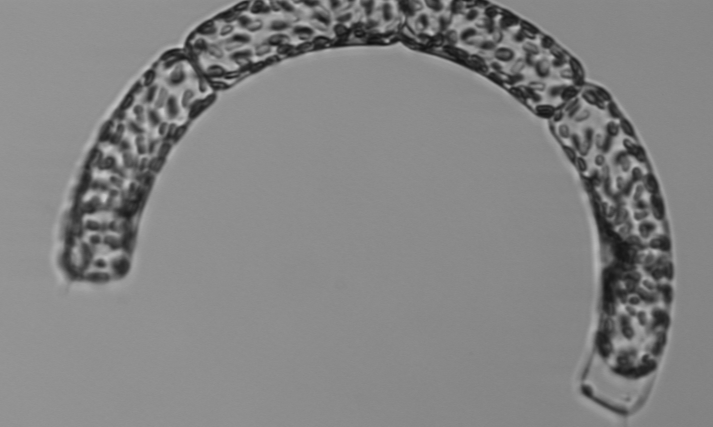
Label: Guinardia_striata